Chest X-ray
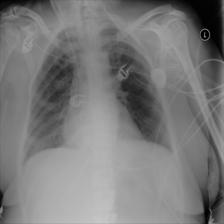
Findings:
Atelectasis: negative
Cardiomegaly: negative
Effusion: negative
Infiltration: negative
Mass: negative
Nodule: negative
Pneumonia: negative
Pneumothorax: negative
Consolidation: negative
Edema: negative
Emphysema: negative
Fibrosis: negative
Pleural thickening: negative
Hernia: negative